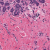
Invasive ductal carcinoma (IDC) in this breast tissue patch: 0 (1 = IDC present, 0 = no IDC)